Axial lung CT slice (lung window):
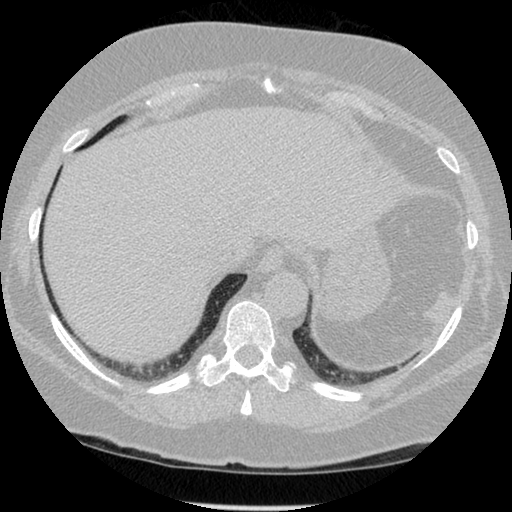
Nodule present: no